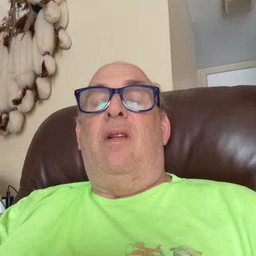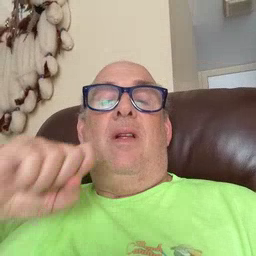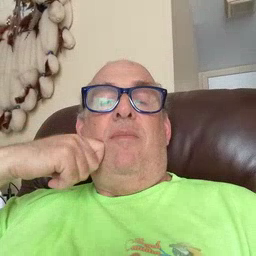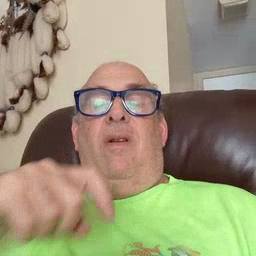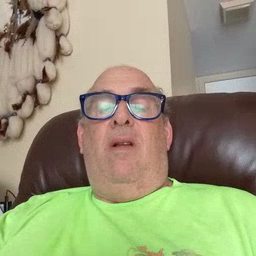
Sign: apple